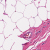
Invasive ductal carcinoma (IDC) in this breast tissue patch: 0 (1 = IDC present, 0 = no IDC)